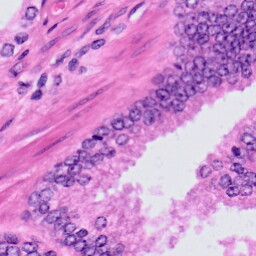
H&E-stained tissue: Prostate